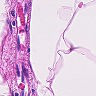
Metastatic tissue present: no